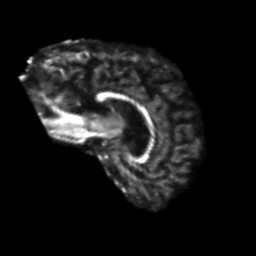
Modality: FA
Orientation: sagittal
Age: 50
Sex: male
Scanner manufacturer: siemens
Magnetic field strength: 3 T
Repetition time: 4.987 s
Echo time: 0.0792 s